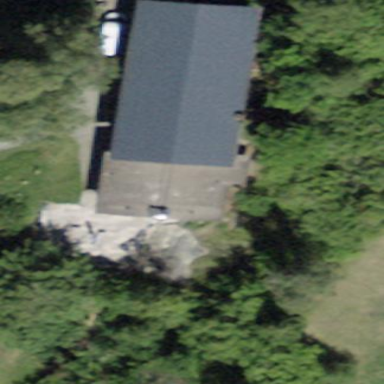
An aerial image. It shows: Guest house building.